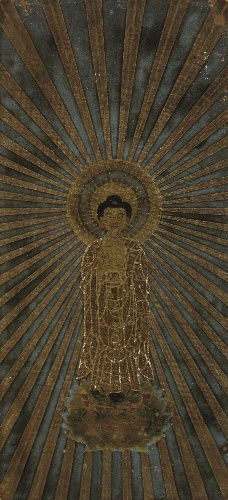
Title: 方便法身尊影|Amida Manifesting in the Dharma-body of Expedient Means
Date: 18th century
Object type: Painting
Classification: Paintings
Medium: Ink, color, and cut silver on silk
Culture: Japan
Period: Edo period (1615–1868)
Dimensions: 14 x 6 1/2 in. (35.6 x 16.5 cm)
Department: Asian Art
Credit line: Rogers Fund, 1918
Accession year: 1918
Repository: Metropolitan Museum of Art, New York, NY
Tags: Buddhism|Buddha